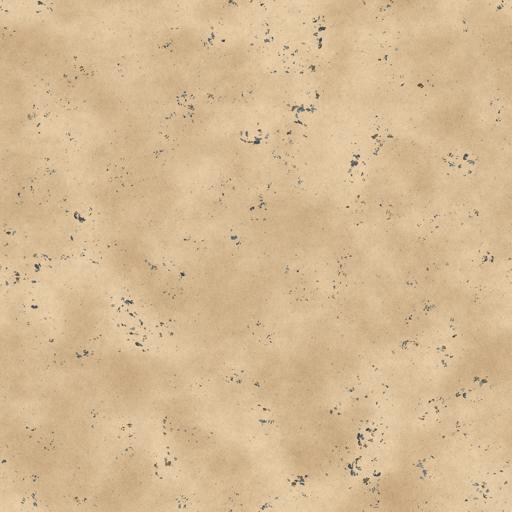
Tags: beach dirt dirty ground light pebbles rocks sand white